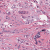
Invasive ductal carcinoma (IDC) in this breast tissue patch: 1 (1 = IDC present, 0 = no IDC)